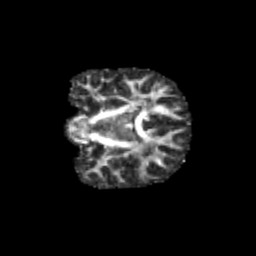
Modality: FA
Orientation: coronal
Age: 11
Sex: female
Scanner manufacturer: siemens
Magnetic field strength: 3 T
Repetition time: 3.8 s
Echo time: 0.07 s